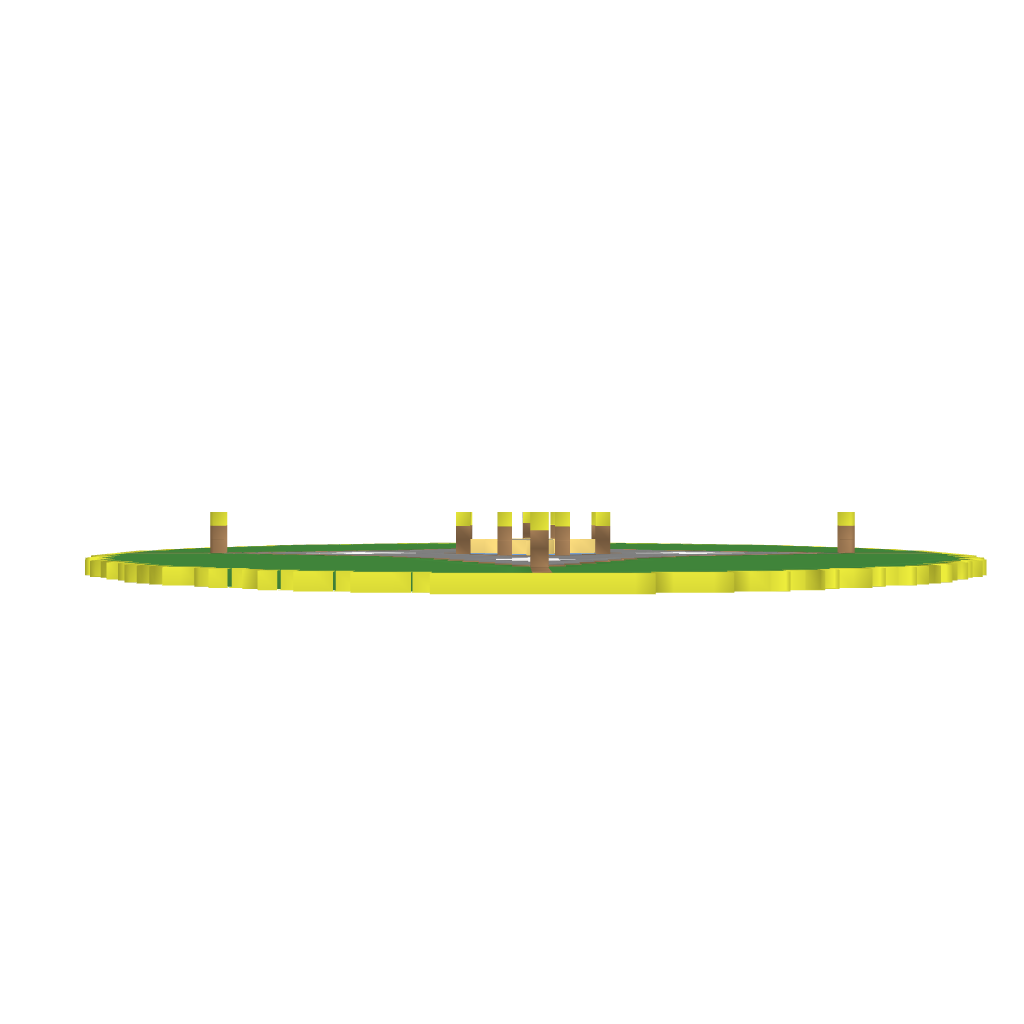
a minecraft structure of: EasySpawn2 bad low quality